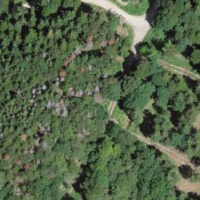
EUNIS habitat code: 44
Species observed at this site:
Linaria vulgaris